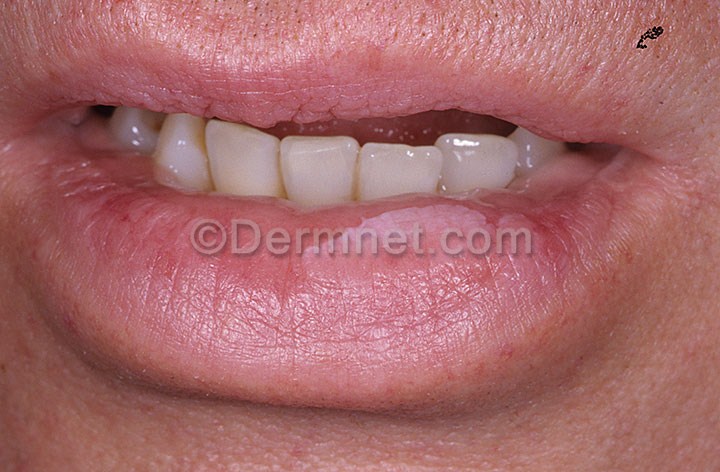
Disease: Actinic Keratosis Basal Cell Carcinoma and other Malignant Lesions